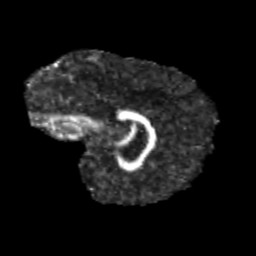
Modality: FA
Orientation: sagittal
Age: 13
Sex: female
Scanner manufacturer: siemens
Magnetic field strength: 3 T
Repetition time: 3.8 s
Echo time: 0.07 s